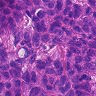
Metastatic tissue present: yes